Interaction volume radius: 5 \u00c5
Interaction volume height: 35 \u00c5
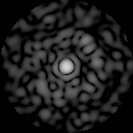
Disorder parameter: 0.7845